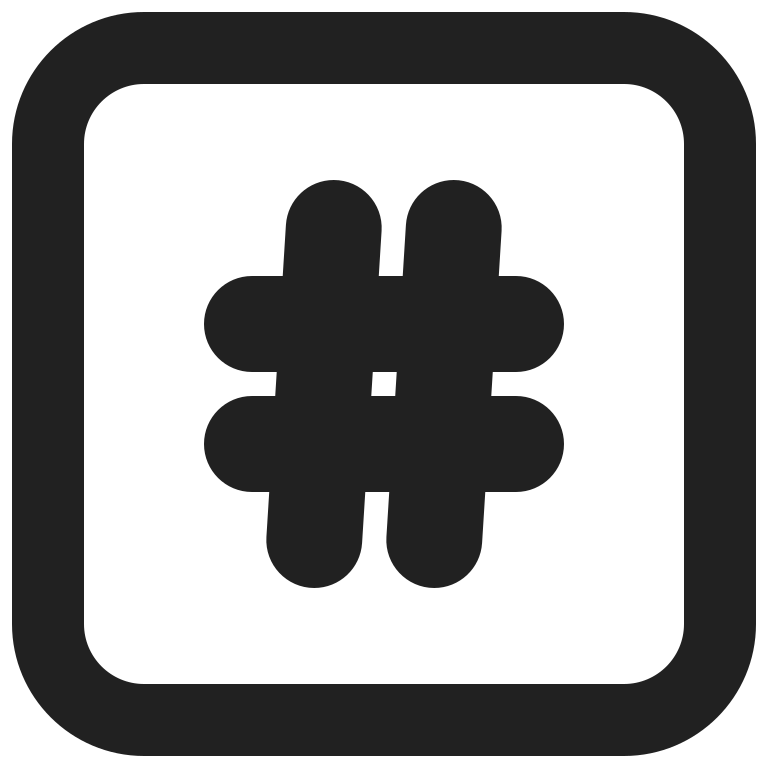
keycap hashtag high contrast